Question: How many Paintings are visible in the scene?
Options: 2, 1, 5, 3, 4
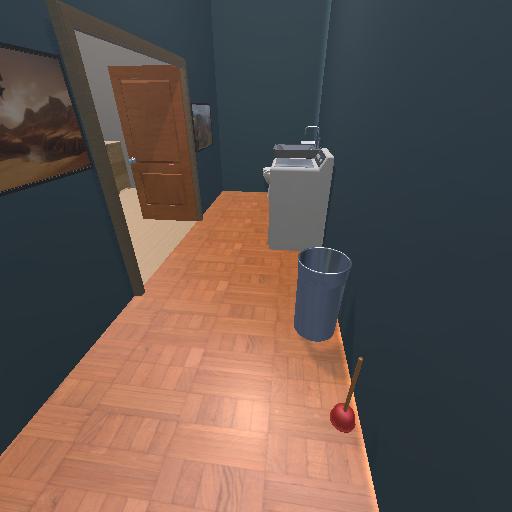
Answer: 2